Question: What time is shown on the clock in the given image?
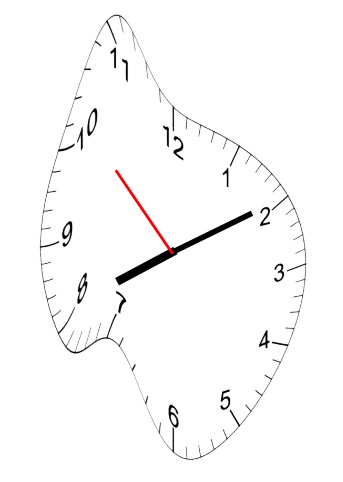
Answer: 08:09:52